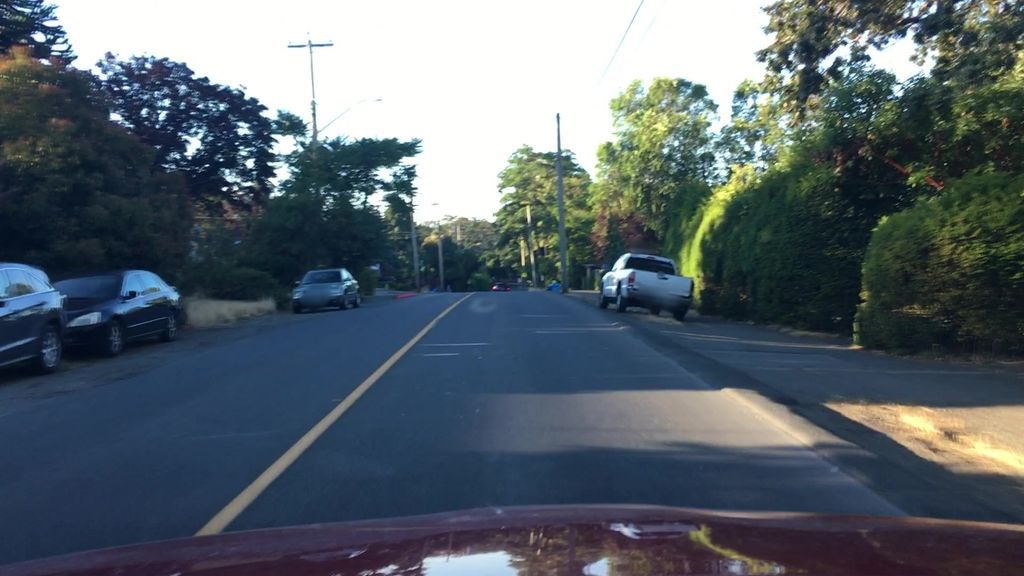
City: victoria